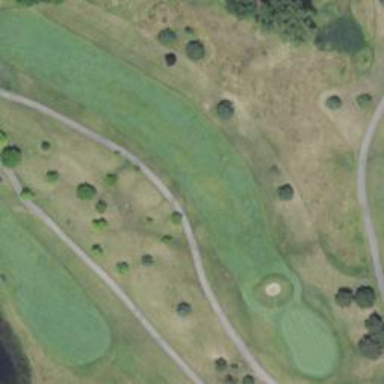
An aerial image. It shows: Golf hole.